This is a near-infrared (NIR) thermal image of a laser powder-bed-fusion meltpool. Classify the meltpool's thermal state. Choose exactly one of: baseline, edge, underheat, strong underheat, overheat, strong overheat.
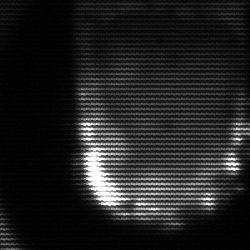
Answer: baseline